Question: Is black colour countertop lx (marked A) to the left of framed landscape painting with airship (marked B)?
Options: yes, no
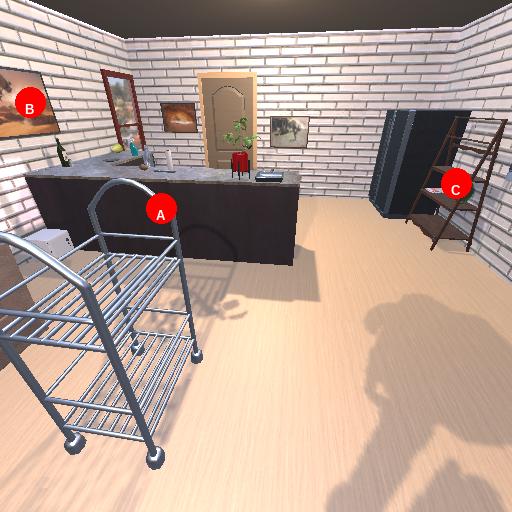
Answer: yes